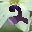
Label: 2